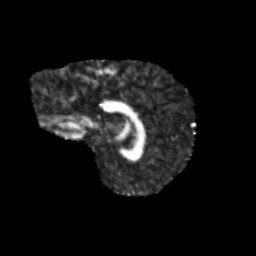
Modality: FA
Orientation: sagittal
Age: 11
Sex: male
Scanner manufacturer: siemens
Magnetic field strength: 3 T
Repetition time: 3.8 s
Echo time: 0.07 s